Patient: sex F, age 77
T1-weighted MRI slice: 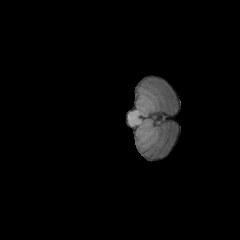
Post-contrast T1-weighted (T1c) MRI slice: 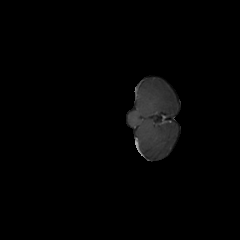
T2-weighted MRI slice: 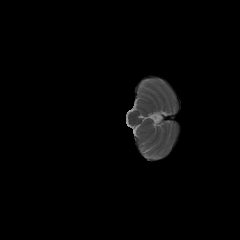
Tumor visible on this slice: no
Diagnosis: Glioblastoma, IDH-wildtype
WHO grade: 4